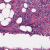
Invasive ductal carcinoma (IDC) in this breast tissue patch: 0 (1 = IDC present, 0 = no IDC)